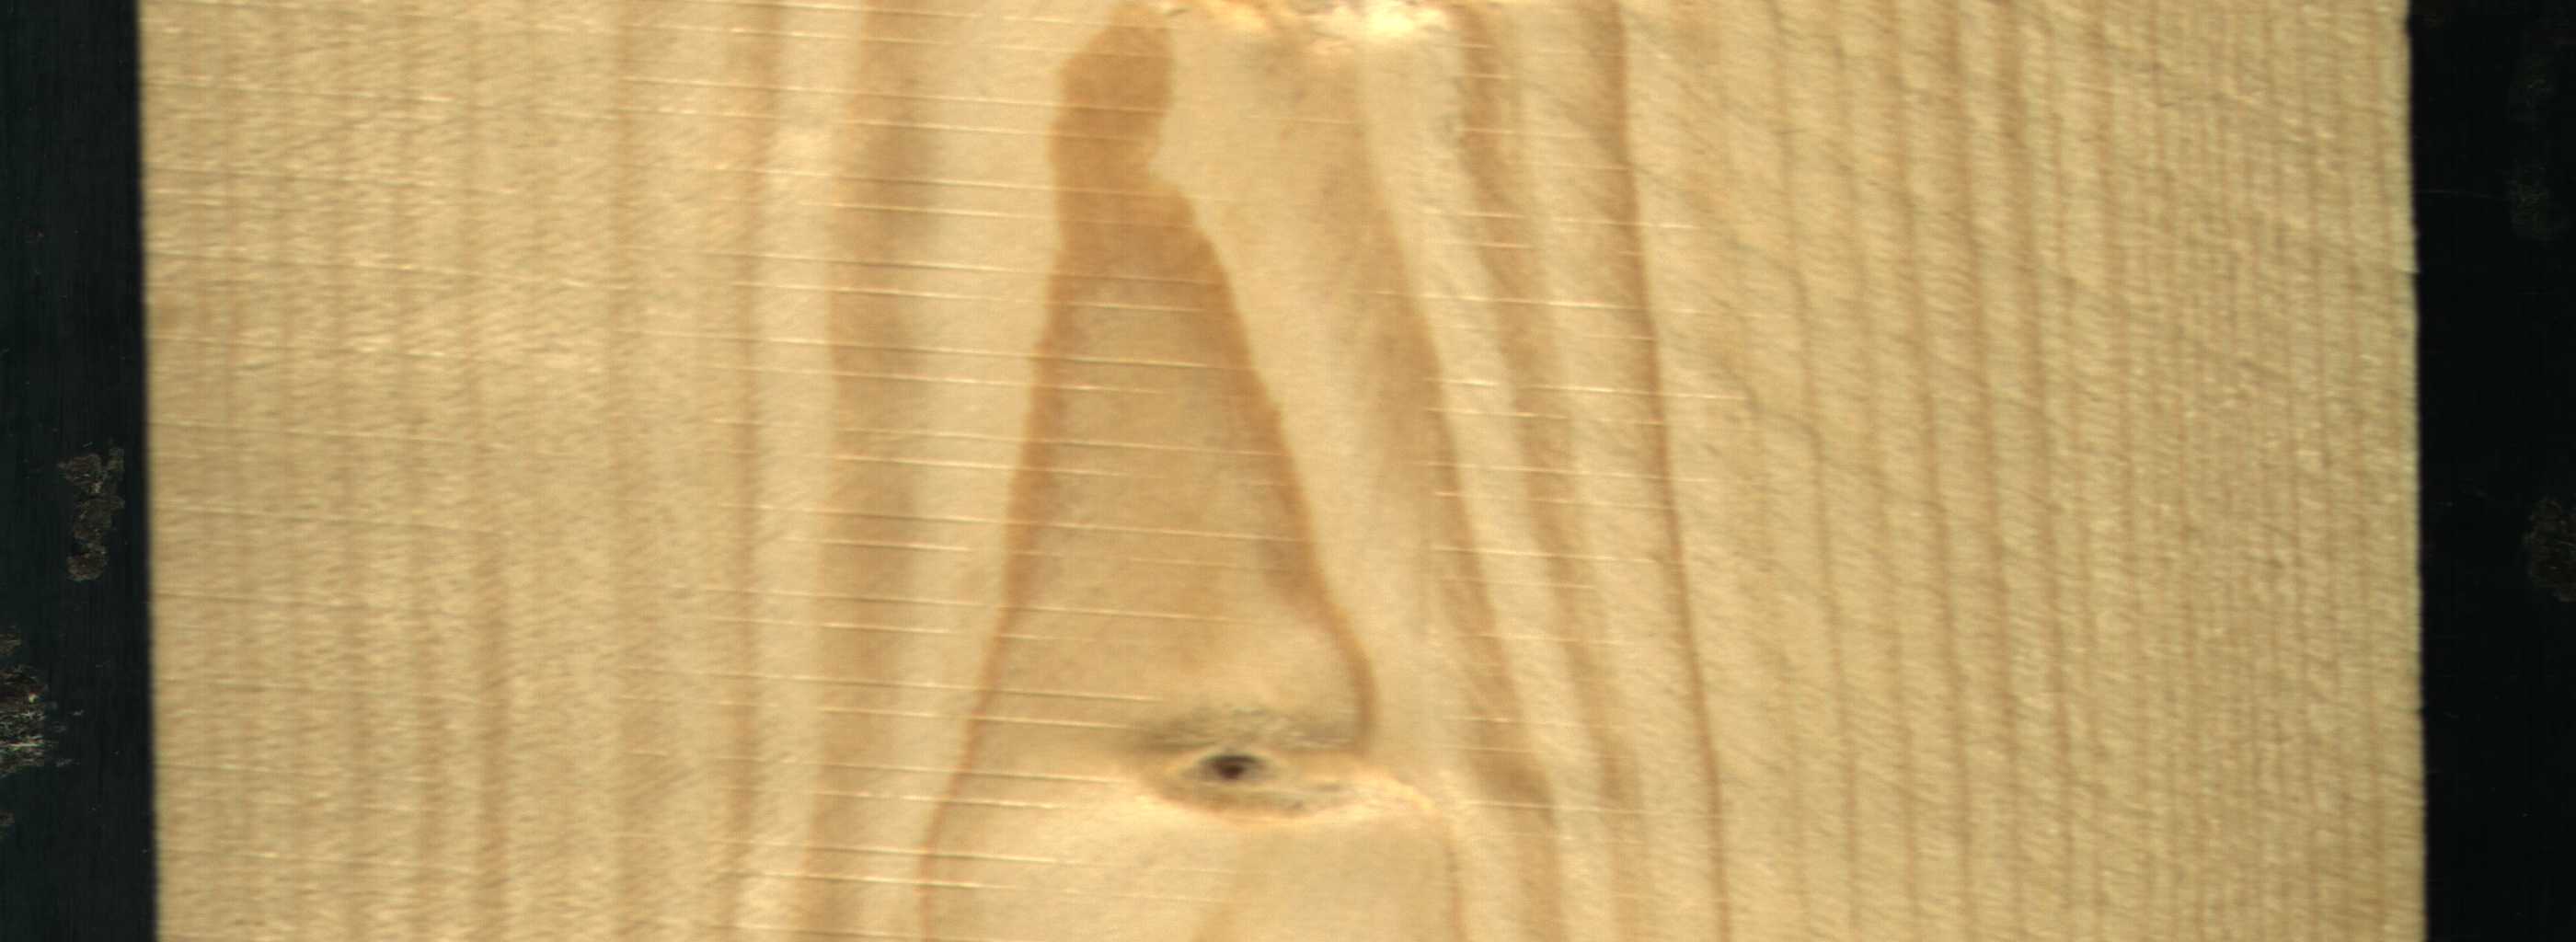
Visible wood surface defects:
Live_Knot